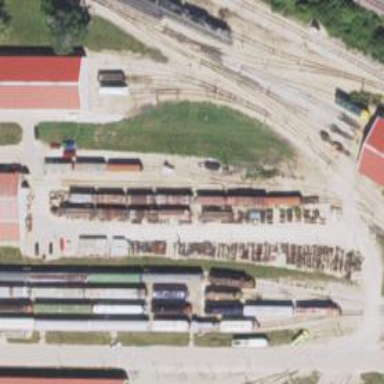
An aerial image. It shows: Preserved railway yard with electrified contact lines for trains.